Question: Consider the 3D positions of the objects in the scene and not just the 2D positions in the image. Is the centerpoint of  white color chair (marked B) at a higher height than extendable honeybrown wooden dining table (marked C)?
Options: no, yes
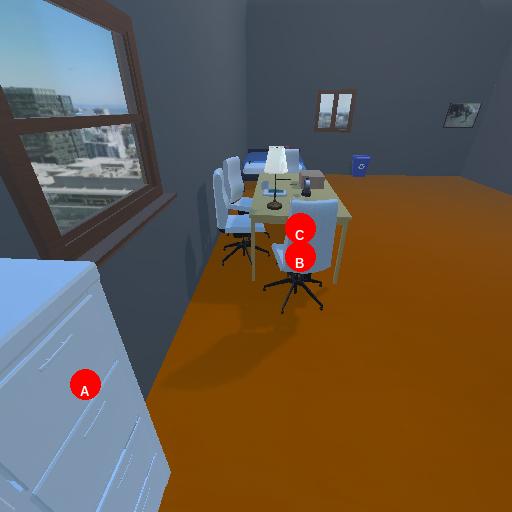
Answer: no